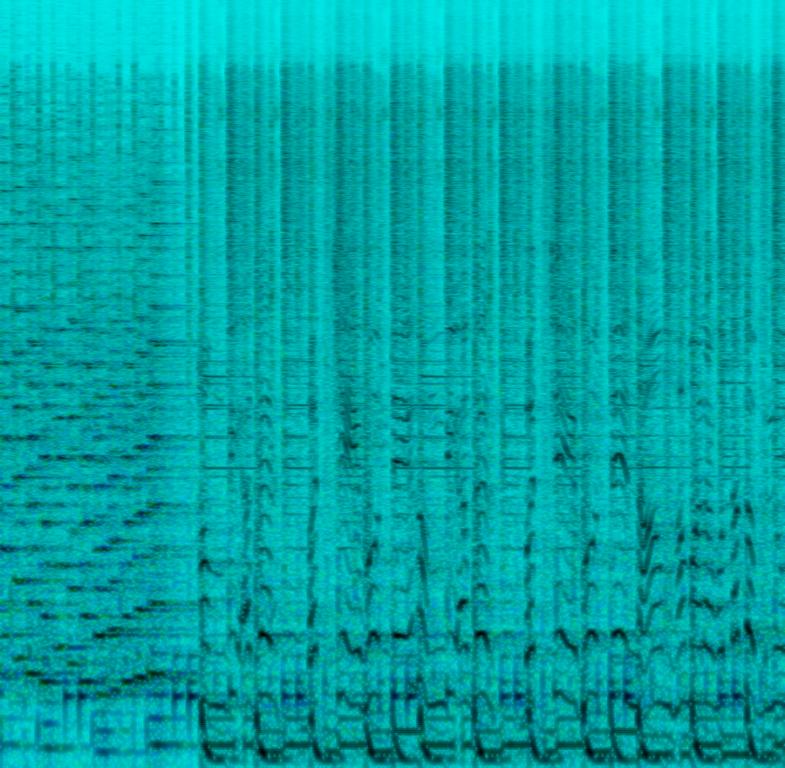
Drums and percussion are playing a groove that animates to dance along with a bassline. In the background you can hear a clean e-guitar  strumming chords. A male voice is singing in a higher register and an accordion ends the phrase with a short and fast melody. This song may be playing at a kids party.